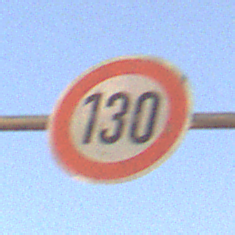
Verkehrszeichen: Geschwindigkeit130
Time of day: SunriseSunset
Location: Outdoor (RoadRail)
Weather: PartlyCloudy
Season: NotSpecified
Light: Natural